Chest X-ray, PA view. Patient: 45 years old, sex F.
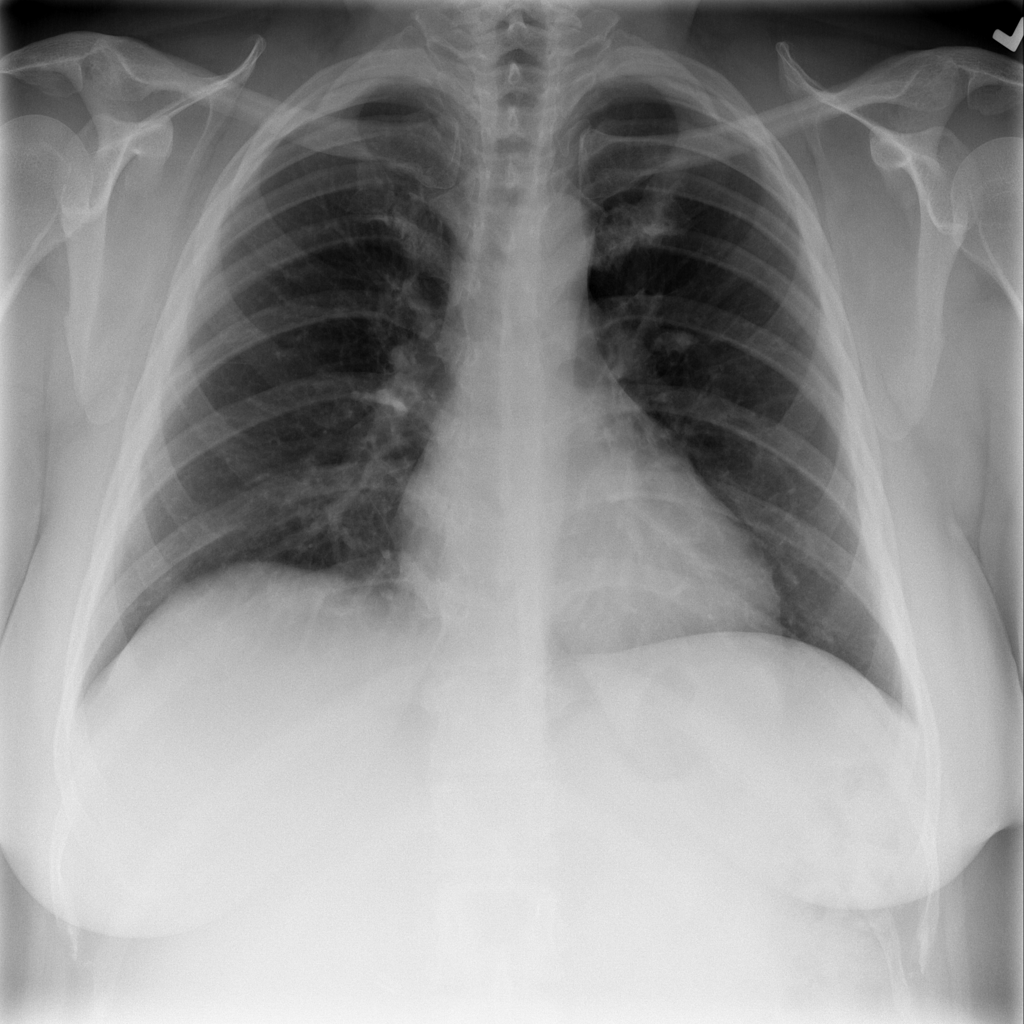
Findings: Nodule